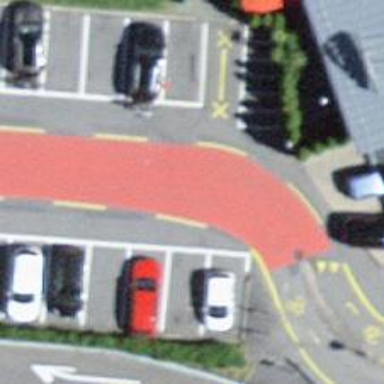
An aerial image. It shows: Parking aisle designated as service road.